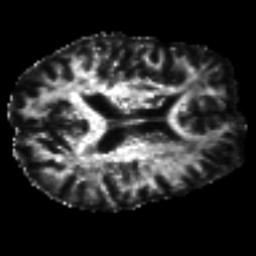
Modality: FA
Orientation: axial
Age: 25
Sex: male
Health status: ill
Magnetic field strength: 3 T
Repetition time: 9 s
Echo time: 0.093 s